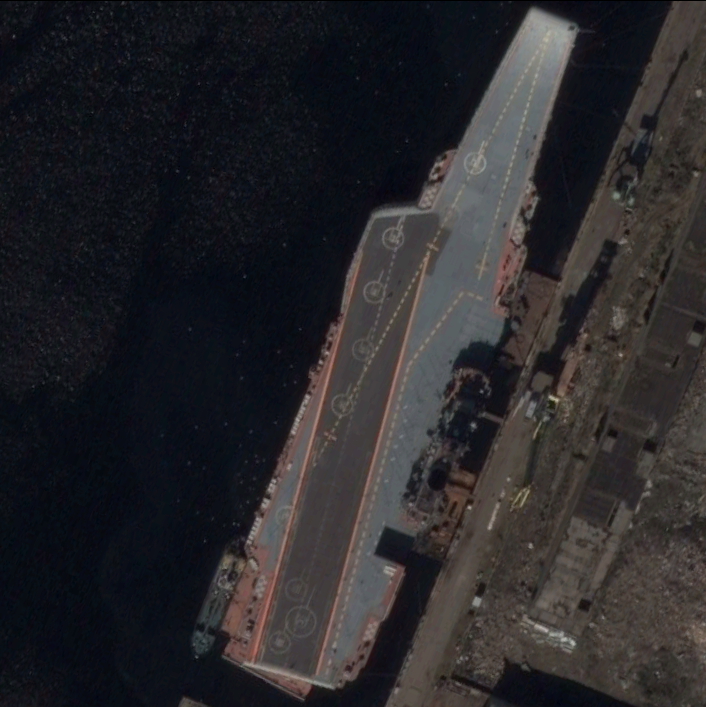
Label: aircraft_carrier